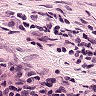
Metastatic tissue present: no